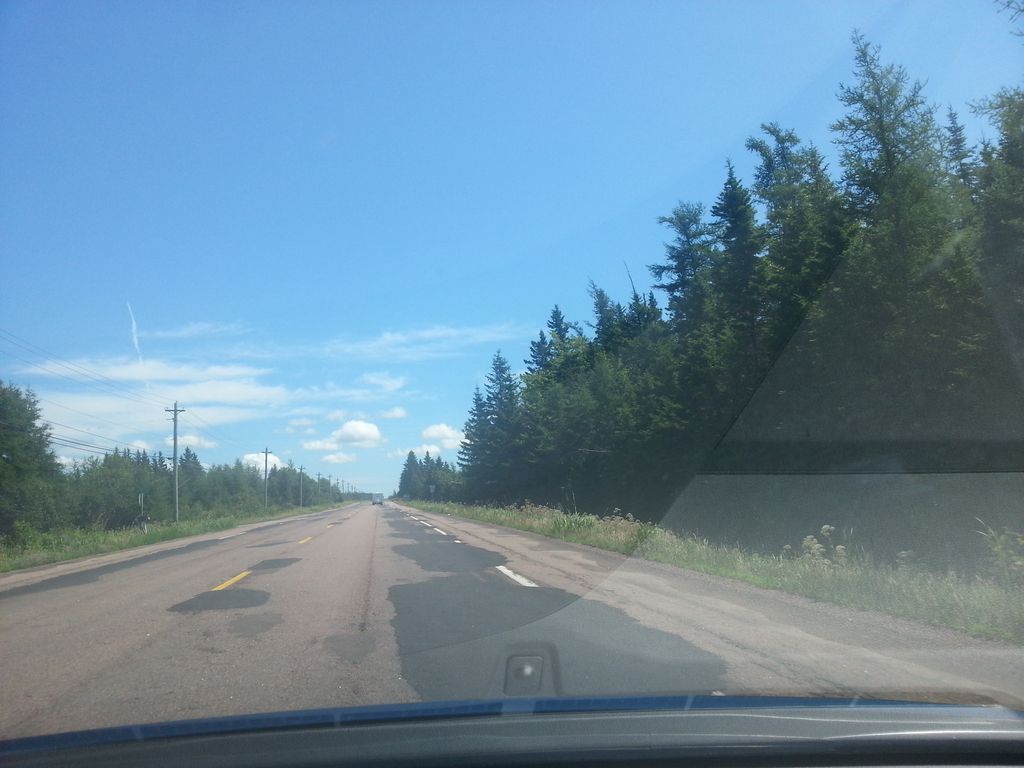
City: charlottetown